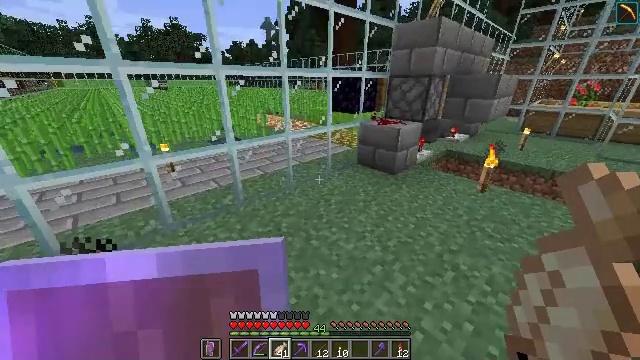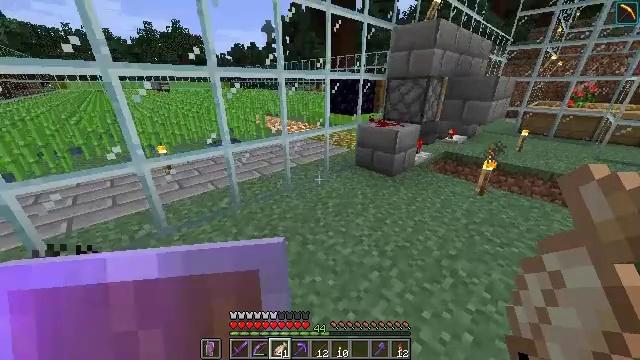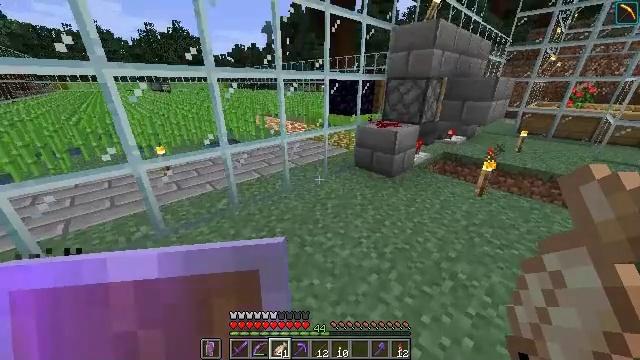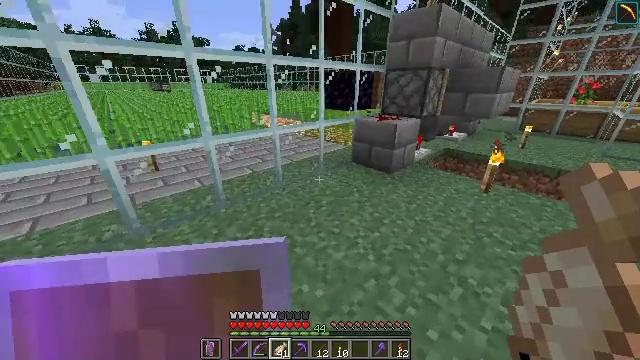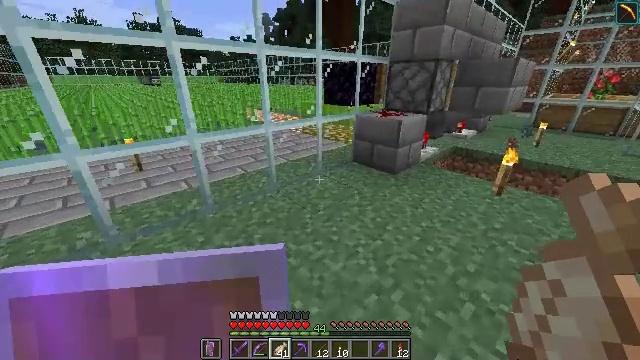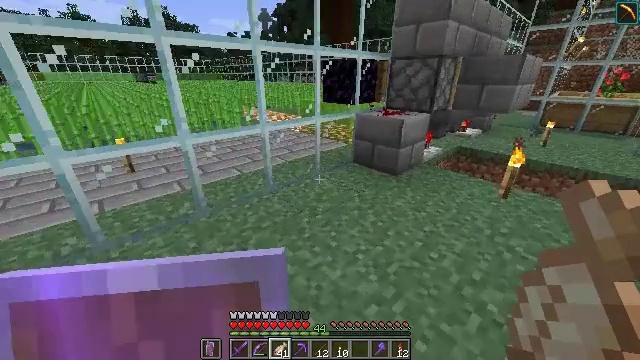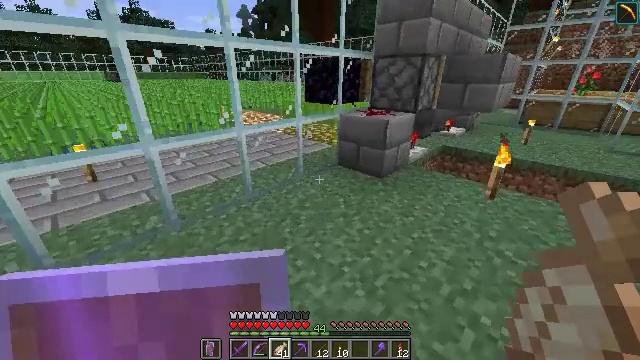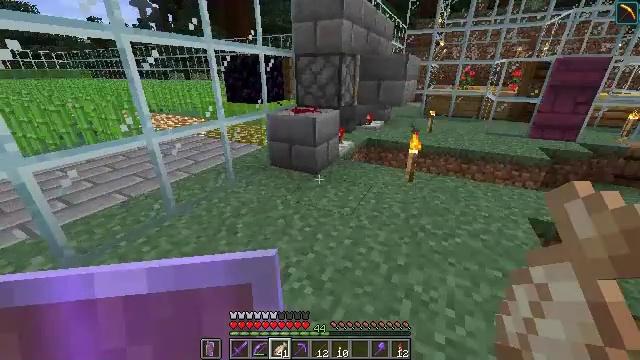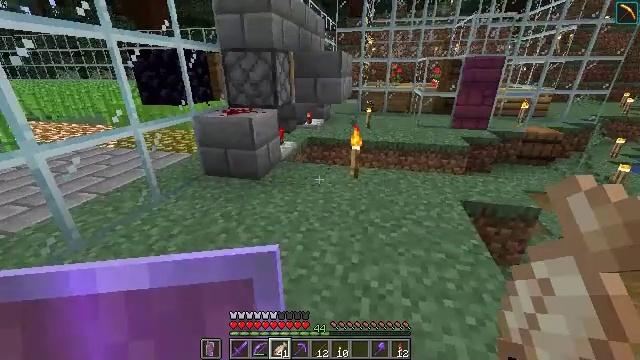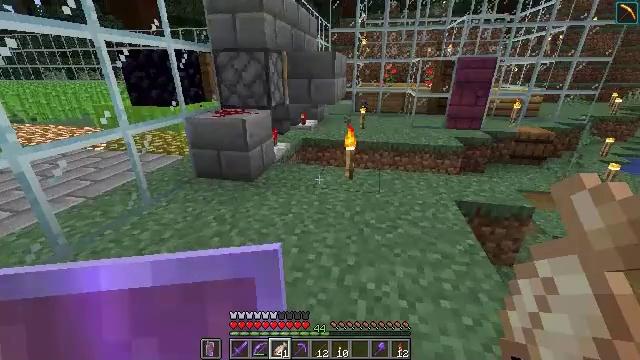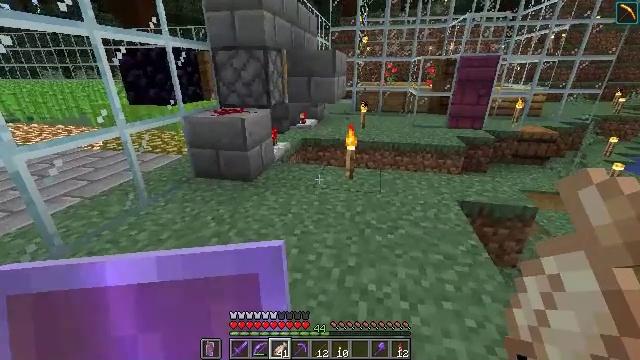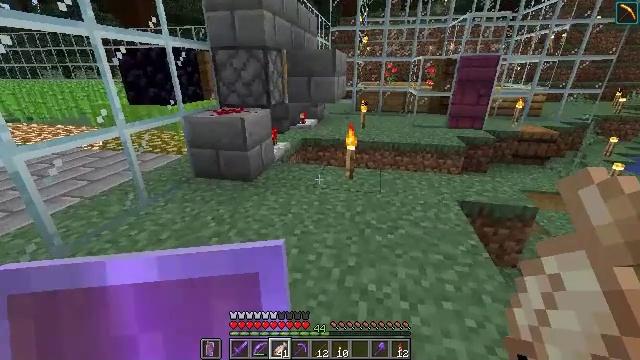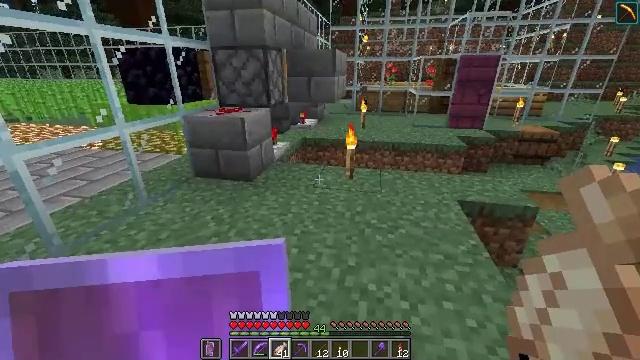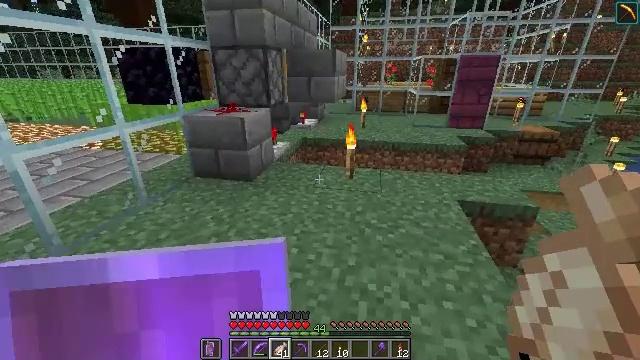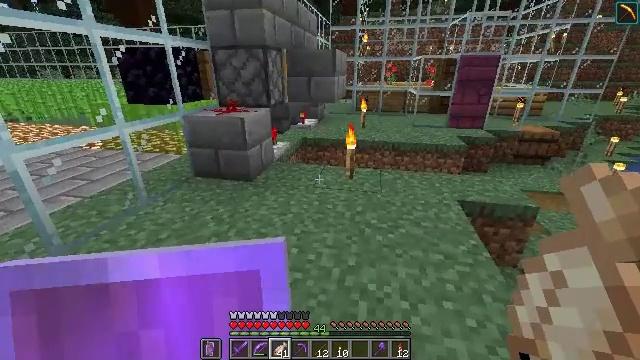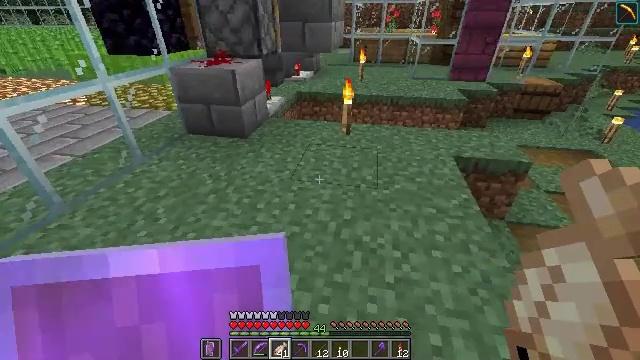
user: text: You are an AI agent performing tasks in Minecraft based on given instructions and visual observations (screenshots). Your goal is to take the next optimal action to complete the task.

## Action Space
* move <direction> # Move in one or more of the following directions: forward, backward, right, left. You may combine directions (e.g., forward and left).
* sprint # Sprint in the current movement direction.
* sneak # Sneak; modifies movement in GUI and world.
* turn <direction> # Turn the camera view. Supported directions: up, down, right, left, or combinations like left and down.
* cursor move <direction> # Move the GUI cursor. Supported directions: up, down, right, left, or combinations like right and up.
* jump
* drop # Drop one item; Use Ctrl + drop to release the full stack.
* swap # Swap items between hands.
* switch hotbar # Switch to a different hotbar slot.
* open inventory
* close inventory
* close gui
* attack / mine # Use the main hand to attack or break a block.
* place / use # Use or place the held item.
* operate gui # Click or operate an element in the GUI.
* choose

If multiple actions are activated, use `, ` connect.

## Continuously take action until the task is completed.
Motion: motion action
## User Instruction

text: Use the materials to craft a stonecutter.
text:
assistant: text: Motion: move forward
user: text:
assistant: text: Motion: move forward
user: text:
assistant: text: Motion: no_op
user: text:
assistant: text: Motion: no_op
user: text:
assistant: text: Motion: no_op
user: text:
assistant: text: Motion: turn right
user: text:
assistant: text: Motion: turn right
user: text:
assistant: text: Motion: turn right
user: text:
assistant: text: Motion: turn right
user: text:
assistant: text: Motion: no_op
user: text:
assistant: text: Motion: no_op
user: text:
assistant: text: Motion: no_op
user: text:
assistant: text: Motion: no_op
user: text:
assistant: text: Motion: no_op
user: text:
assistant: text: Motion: turn down
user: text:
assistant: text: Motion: turn right and down
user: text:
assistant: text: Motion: no_op
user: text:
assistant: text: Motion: no_op
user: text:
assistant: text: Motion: no_op
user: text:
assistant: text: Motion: no_op
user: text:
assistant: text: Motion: no_op
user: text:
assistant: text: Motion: open inventory
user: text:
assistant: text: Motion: open inventory
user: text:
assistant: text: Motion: open inventory
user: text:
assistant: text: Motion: open inventory
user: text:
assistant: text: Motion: turn right
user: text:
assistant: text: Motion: turn right
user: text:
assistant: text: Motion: turn right
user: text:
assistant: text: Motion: no_op
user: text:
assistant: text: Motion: no_op